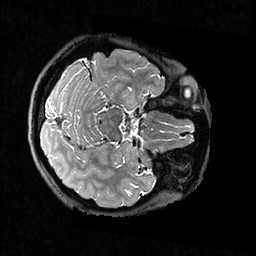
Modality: T2w
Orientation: axial
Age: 24
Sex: female
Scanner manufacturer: ge
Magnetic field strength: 3 T
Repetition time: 3.202 s
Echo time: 0.06568 s